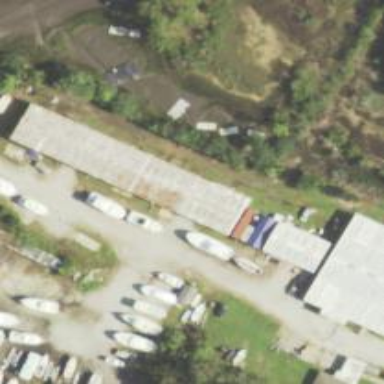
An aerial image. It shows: Boatyard located near waterway.